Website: crate-barrel
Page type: address-validator
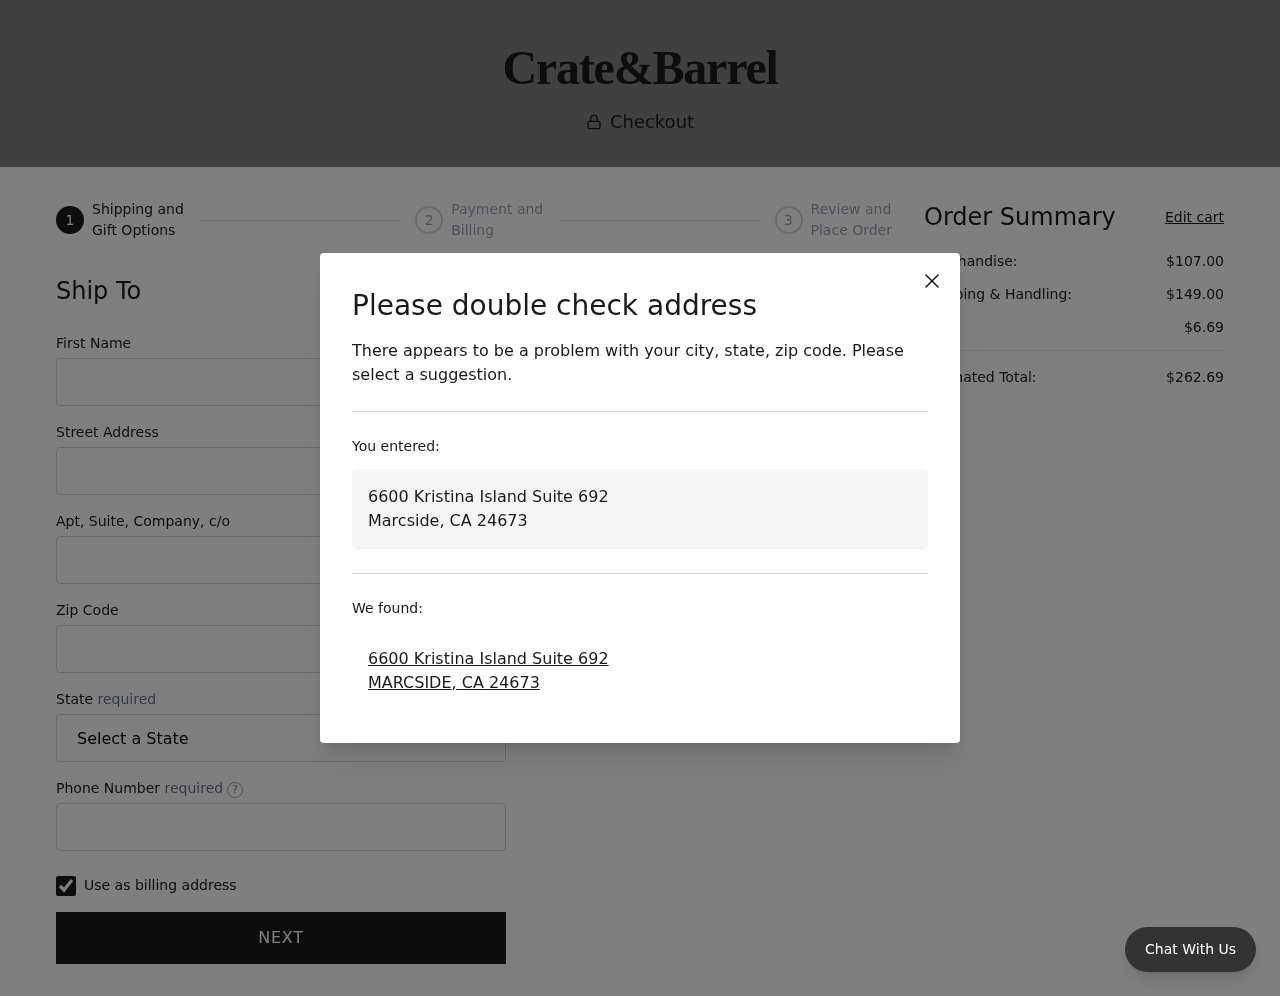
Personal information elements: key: PII_CITY
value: Marcside
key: PII_CITY
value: MARCSIDE
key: PII_FIRSTNAME
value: William
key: PII_PHONE
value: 8089766072
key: PII_POSTCODE
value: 24673
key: PII_STATE
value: California
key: PII_STATE_ABBR
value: CA
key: PII_STREET
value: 6600 Kristina Island Suite 692
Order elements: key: ORDER_SUBTOTAL
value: $107.00
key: ORDER_SHIPPING_COST
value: $149.00
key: ORDER_TAX
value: $6.69
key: ORDER_TOTAL
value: $262.69